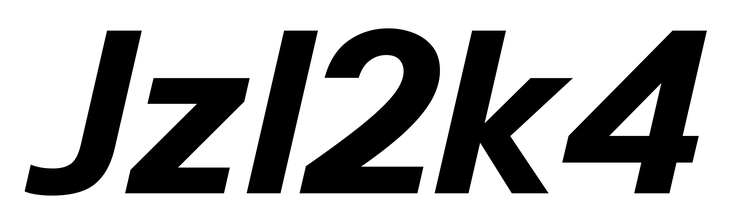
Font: InstrumentSans-Italic_Bold_Italic